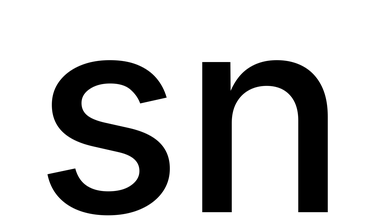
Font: Inter_Medium